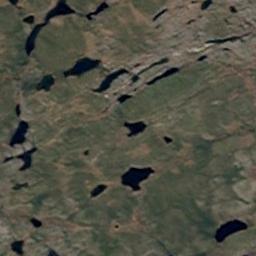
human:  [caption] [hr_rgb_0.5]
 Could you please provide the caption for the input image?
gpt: Some waters of different sizes are surrounded by wetlands .

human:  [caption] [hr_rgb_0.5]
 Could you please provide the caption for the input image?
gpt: There are a few brown bare lands in the river in a wetland with sparse green plants on the bare lands .

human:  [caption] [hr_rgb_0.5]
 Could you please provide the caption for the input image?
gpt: There is a crescent-shaped lake in this wetland .

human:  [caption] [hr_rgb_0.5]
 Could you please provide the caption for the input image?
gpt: The wetland consists of bare land, Green plants and water .

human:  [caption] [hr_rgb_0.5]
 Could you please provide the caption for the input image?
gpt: There are many lakes on the wetland .